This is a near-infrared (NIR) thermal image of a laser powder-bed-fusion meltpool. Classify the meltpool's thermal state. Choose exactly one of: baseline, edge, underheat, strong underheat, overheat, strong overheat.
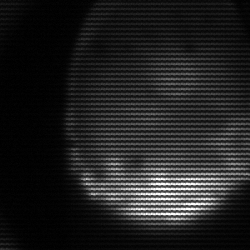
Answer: edge